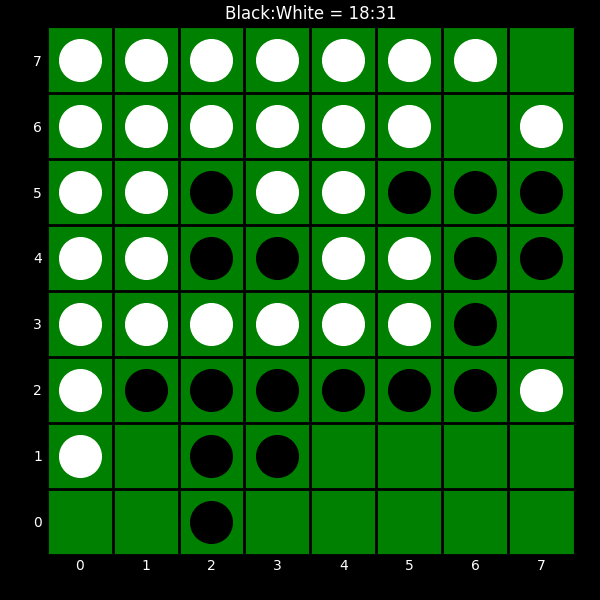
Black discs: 18
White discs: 31